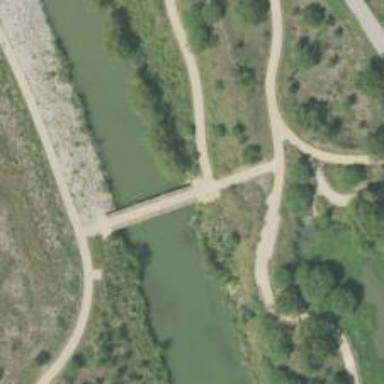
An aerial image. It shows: Low-water crossing bridge over path.